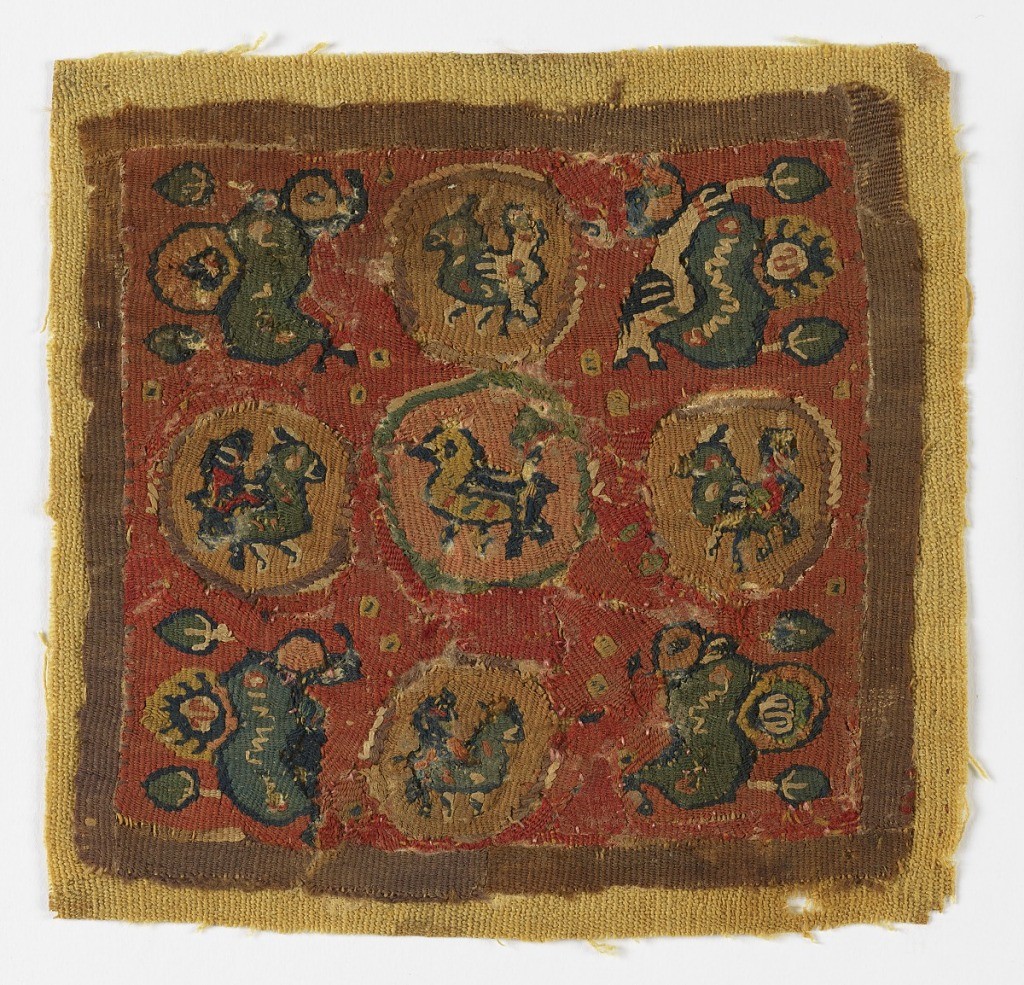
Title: Fragment
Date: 6th–8th century
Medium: wool, linen Technique: dovetail and split tapestry weave
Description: Tapestry-woven square mounted with glue on wool plain weave. At each corner, strictly frontal nimbate figures on red ground with hands raised; at right angles to warp. The pair at bottom of the square inverted 180 degrees from the pair above. Between them, and in center, a medallion containing each a bird; those at side on tan ground, in center on pink ground, in the direction of warp. These medallions and outlines of figures and birds worked in soumak. The square has a brown plain outer border. On the red ground, small dots with centers are used as fillers.